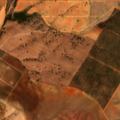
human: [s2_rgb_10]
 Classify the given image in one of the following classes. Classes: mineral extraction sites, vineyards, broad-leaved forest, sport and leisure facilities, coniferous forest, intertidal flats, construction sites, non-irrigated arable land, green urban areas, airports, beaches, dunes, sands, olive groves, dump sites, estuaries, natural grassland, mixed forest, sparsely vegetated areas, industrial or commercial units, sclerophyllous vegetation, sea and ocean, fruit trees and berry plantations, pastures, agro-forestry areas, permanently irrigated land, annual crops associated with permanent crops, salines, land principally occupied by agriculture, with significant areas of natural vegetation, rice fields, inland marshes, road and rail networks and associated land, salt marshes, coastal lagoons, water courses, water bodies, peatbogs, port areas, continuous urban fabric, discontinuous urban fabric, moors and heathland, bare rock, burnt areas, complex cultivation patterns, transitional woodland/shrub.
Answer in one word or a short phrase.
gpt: non-irrigated arable land, permanently irrigated land, olive groves, complex cultivation patterns